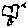
Label: bird